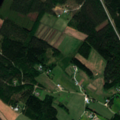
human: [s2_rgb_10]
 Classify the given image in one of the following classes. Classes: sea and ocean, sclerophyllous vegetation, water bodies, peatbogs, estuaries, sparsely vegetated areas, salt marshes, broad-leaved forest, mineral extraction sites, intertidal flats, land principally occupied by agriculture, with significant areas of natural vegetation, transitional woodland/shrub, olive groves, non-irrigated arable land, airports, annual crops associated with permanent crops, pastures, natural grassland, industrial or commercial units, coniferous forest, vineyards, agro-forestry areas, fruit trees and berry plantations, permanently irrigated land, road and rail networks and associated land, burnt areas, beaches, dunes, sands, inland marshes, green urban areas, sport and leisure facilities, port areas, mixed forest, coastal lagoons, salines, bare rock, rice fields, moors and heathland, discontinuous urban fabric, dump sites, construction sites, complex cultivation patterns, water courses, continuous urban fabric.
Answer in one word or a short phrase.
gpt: non-irrigated arable land, land principally occupied by agriculture, with significant areas of natural vegetation, coniferous forest, mixed forest, water bodies